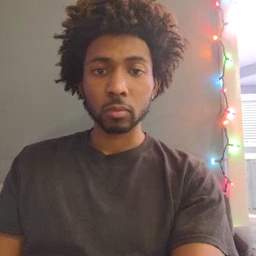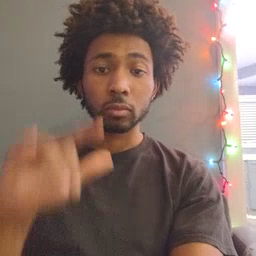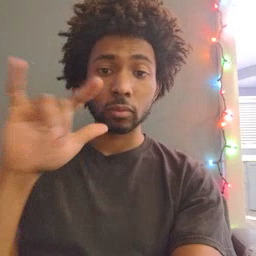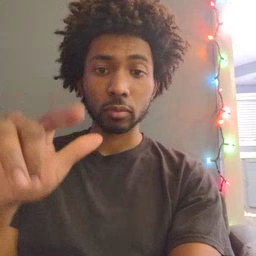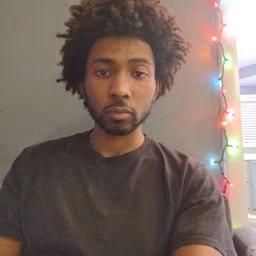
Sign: airplane